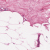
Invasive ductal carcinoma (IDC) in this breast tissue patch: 0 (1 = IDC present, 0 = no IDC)